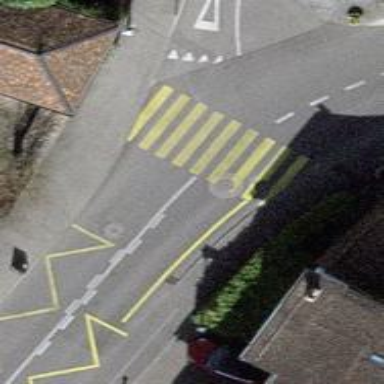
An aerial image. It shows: Marked crossing with zebra stripes on the road.